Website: macys
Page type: account-selection
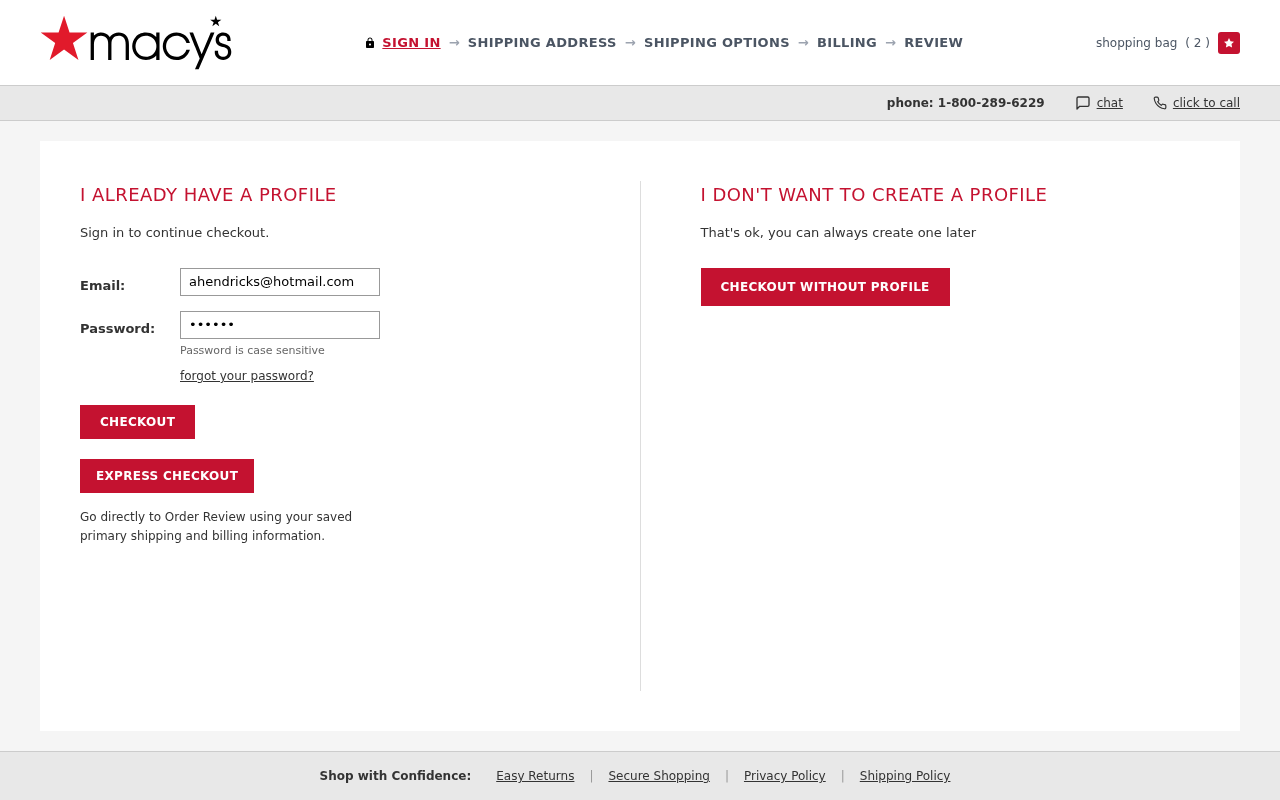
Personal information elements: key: PII_EMAIL
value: ahendricks@hotmail.com
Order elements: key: ORDER_NUM_ITEMS
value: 2